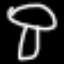
Label: mushroom